Question: So recently I get this error "XHR failed" while trying to download extension and I already try a lot of things changing the setting but still it can't work. So I decided to try difference Wi-Fi (mySchool) and network (mobile data) and I'm shocked it's working fine. So, I guess the problem is on my own Wi-Fi. How to deal with it?
I use the latest VS CODE version on Windows 11.
I try a lot of things to fix it and been through GitHub and Stack Overflow too from proxy setting, firewall, DNS, restart router, restart laptop. Also I tried everything in <URL> too and all but
> "XHR failed"
keeps appear and as I said before without changing any setting but only changing Wi-Fi it works fine. So, I hope there's a solution on my Wi-Fi.

this is the error msgs on therminal:
<URL>
---
1. I'm running the same project at home and school. I'm using the same laptop at home and school
2. By "mobile data", I mean hotspot from my cell service (vs. Wi-Fi).
3. The projects ONLY works for Wi-Fi at school and from my hotspot. It does NOT work from my home Wi-Fi.
4. It fails not only for remote explorer, but the other ones too. I can't try to reload the extension that I want to download. The error always occurs, not only on Remote Explorer.
5. The other problem is "can't connect to discord via RPC: Error: could not connect"
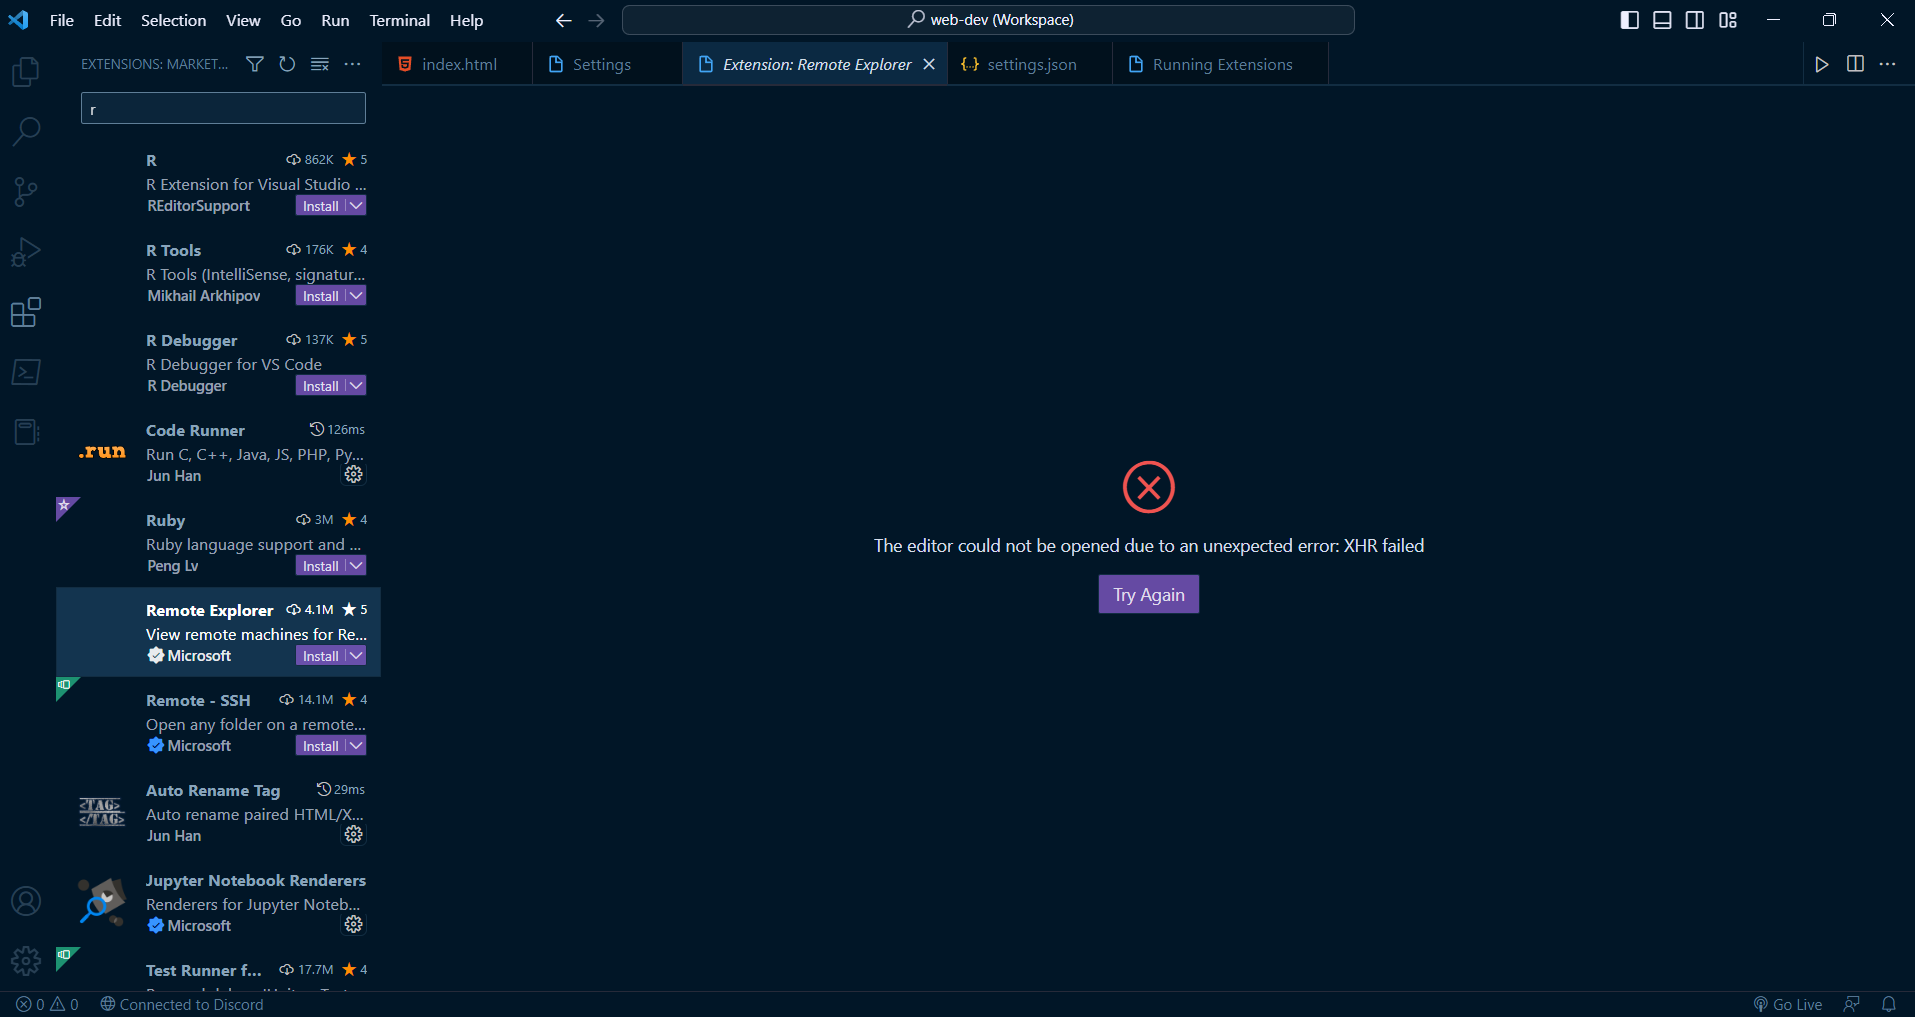
Answer: I found the solution for my problems. it solved by using vpn.
the problem was my wifi provider probably blocking the request on vs code, seems like there's something fishy about the DNS policy. Hope this can help too